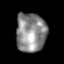
Tissue: lung
Cell type: Epithelial cells
Senescence score: 0.2346
Nuclear area (px): 1160
Mean DAPI intensity: 139.031